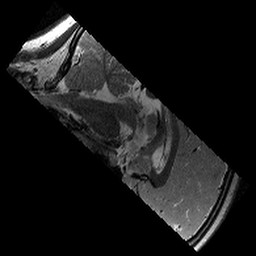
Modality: T2w
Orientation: sagittal
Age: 11
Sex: female
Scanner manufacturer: siemens
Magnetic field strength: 3 T
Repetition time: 9.23 s
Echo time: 0.067 s